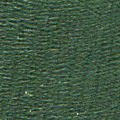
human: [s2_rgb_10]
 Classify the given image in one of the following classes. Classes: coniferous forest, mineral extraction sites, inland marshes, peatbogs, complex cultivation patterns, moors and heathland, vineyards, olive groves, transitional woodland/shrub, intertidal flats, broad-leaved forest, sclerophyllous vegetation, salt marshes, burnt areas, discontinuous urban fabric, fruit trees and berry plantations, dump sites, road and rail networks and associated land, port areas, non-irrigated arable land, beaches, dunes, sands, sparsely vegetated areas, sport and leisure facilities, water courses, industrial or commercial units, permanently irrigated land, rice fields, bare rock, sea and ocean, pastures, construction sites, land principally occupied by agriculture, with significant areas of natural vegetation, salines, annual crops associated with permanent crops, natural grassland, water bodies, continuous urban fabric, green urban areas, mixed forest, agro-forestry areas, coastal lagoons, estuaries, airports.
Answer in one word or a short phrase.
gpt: sea and ocean